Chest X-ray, PA view. Patient: 27 years old, sex M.
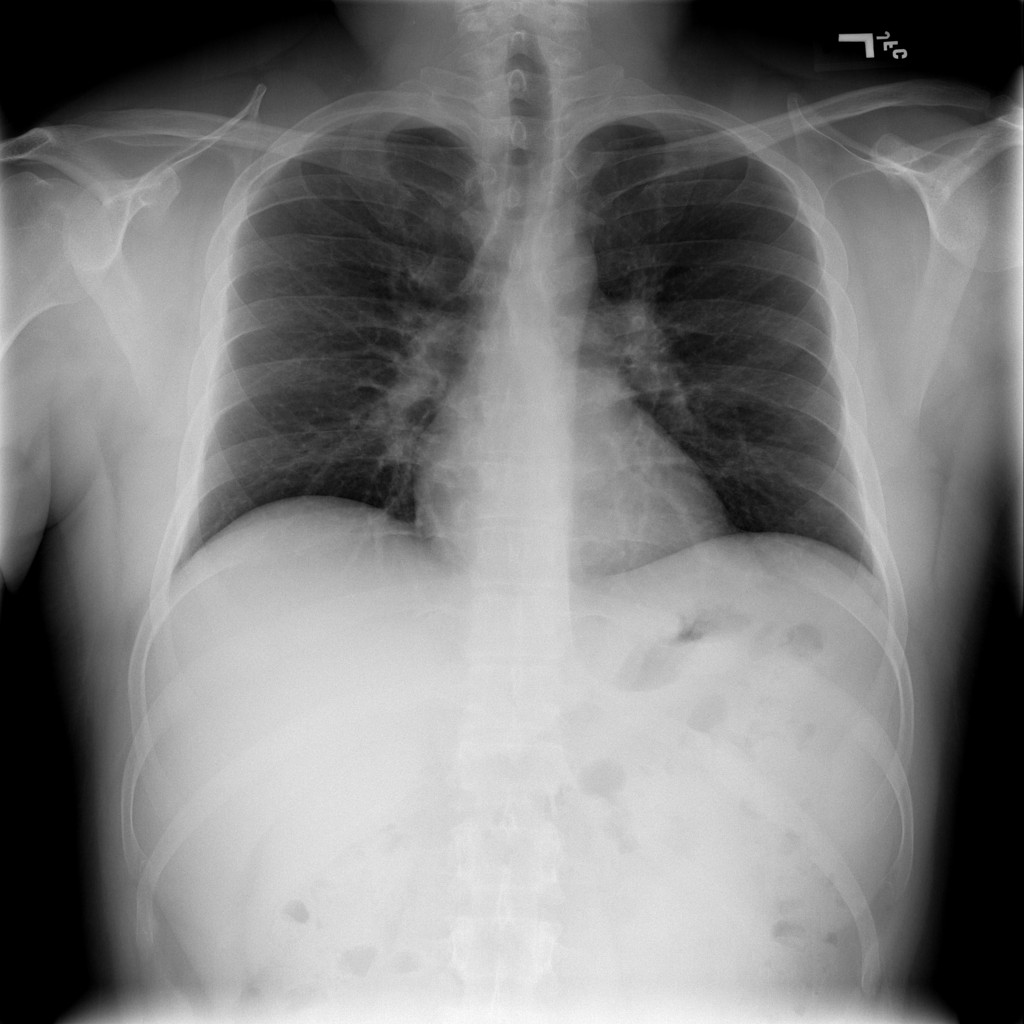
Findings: No Finding